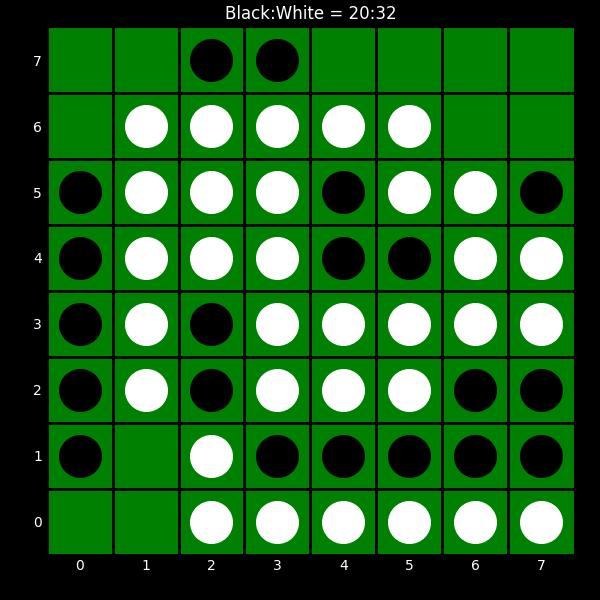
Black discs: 20
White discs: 32